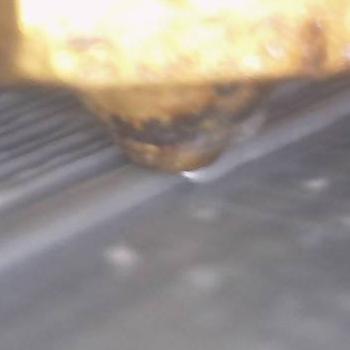
Flow rate: 149%